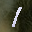
Label: 1